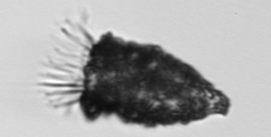
Label: Tintinnopsis